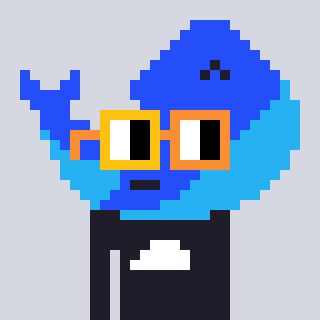
a pixel art character with square yellow and orange glasses, a whale-shaped head and a grayscale-colored body on a cool background